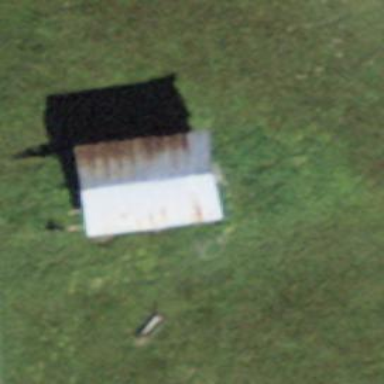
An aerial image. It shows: Shed building.